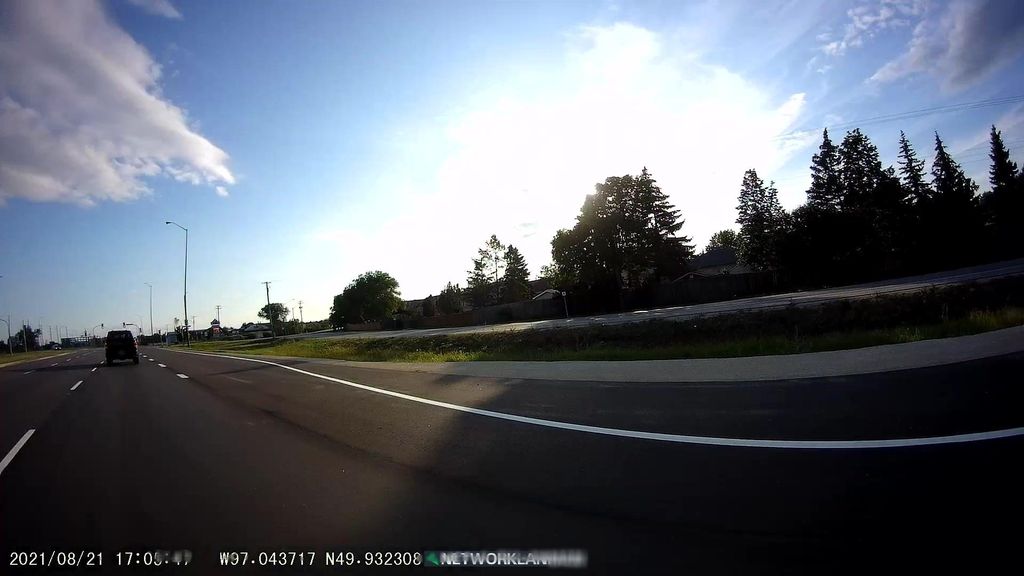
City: winnipeg